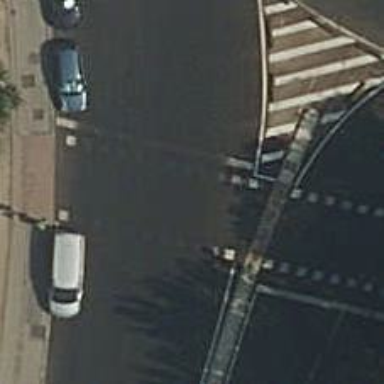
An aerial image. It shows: Zebra crossing with traffic signals.